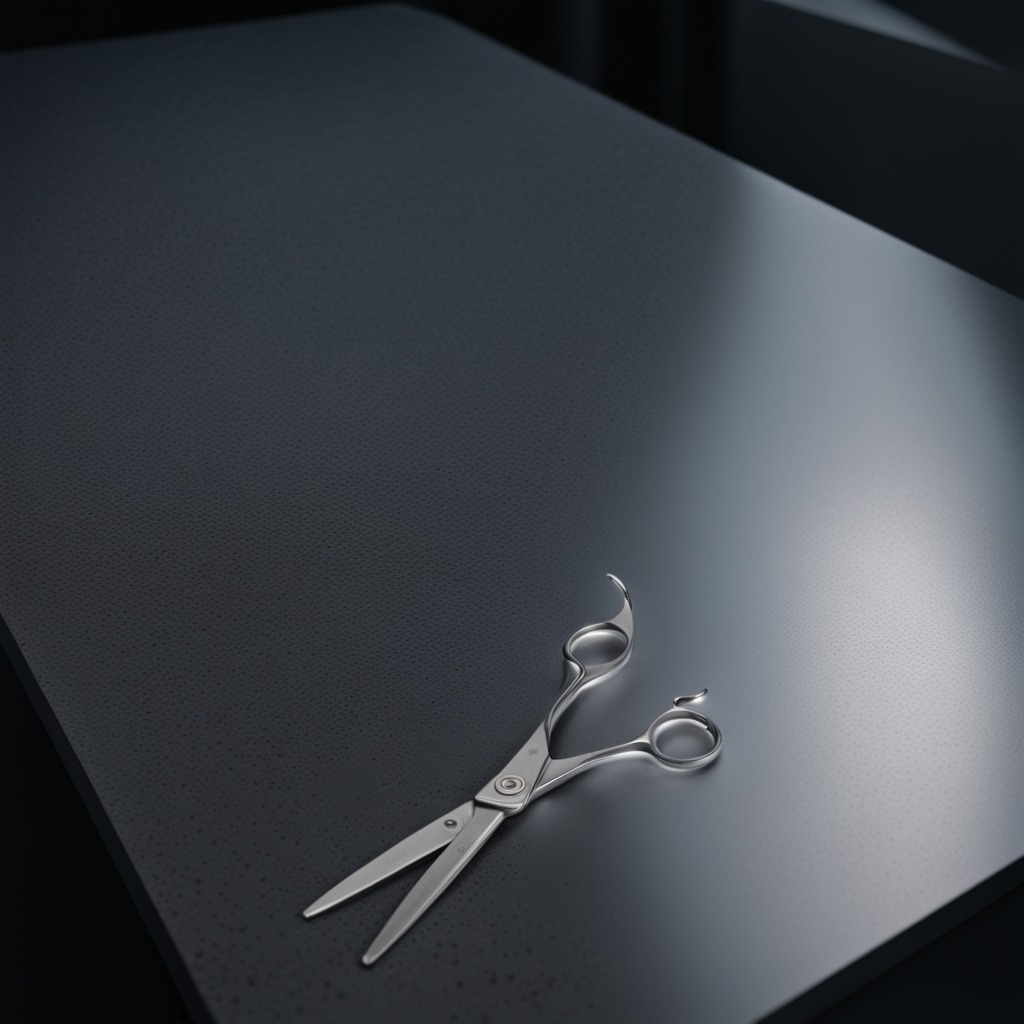
A scissor lying on a clean granite table inside a workshop at night dim ambient light soft shadows worn but